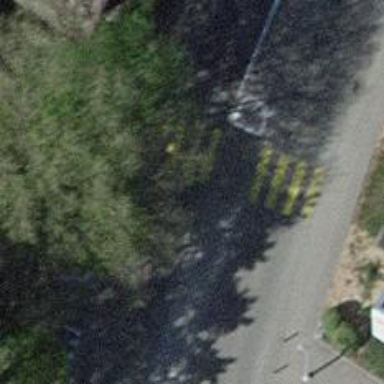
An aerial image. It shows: Marked crossing with pedestrian island.